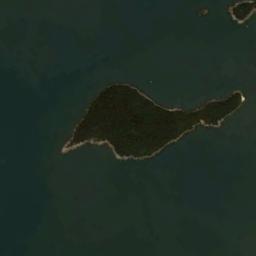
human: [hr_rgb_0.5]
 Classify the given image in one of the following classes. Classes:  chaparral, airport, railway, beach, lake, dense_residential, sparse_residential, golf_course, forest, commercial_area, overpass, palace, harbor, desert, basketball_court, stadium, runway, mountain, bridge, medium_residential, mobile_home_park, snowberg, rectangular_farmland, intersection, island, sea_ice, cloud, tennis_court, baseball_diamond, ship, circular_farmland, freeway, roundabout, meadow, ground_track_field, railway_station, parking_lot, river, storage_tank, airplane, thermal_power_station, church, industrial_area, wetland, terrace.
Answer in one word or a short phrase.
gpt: island